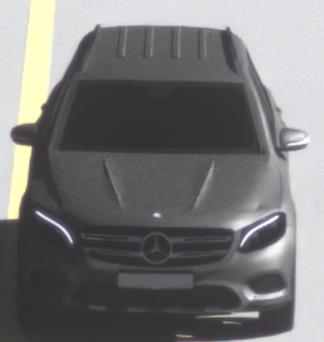
Make: Mercedes-Benz
Model: GLC 250
Detailed model: GLC (253)
Model produced from: 2015/09
Model produced until: 2018/05
Doors: 5
Color: gray
Road condition: dry road
Daytime: morning or afternoon
Contrast: medium contrast